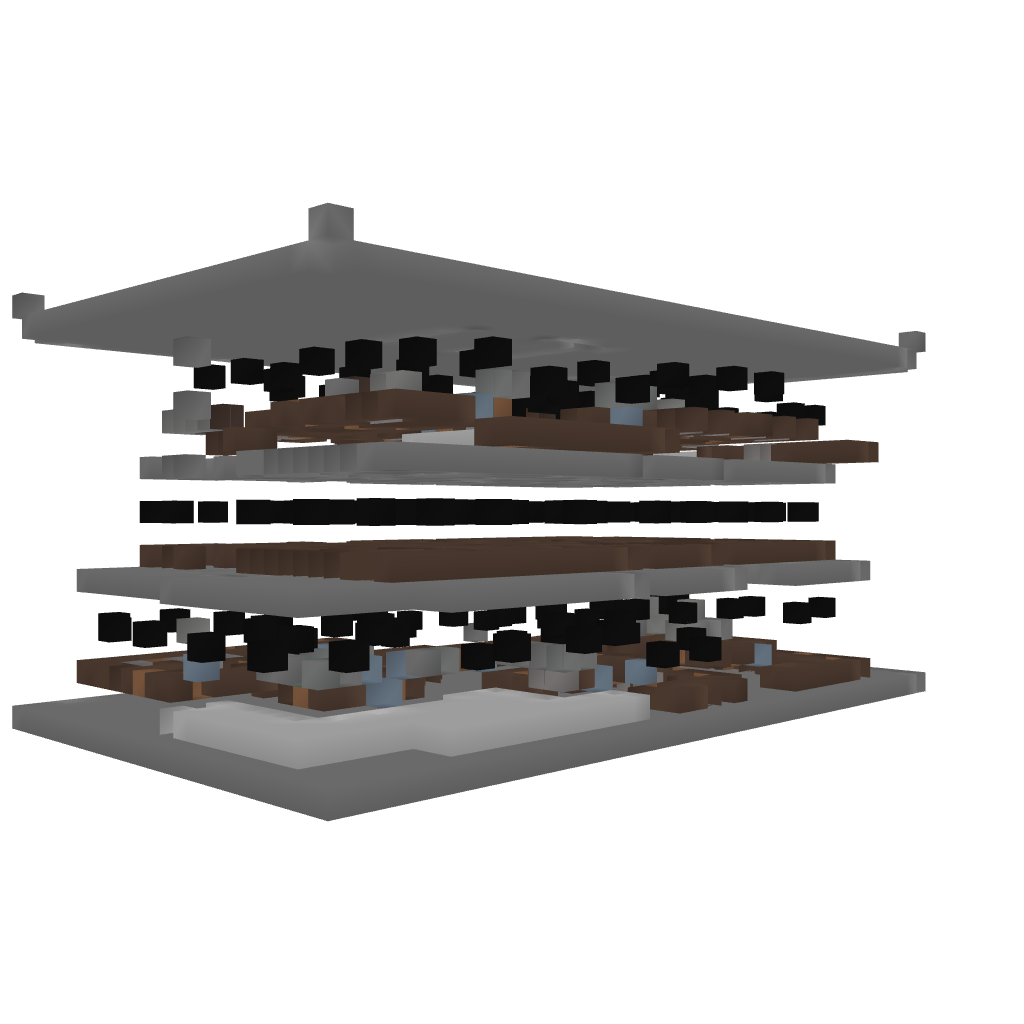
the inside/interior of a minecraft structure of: Graveyard Dungeon